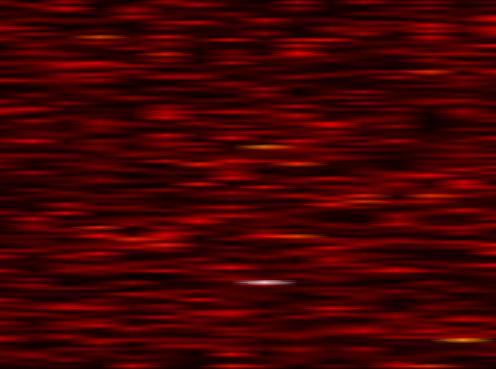
Label: FOFDM